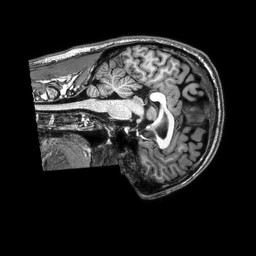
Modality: T1w
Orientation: sagittal
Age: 28
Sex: male
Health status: healthy
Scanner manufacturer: philips
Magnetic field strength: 3 T
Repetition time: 0.009 s
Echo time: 0.003996 s